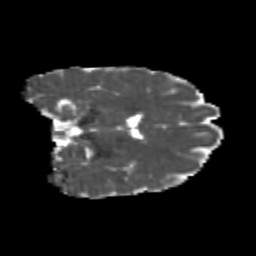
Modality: MD
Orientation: coronal
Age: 22
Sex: female
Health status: healthy
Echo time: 0.074 s